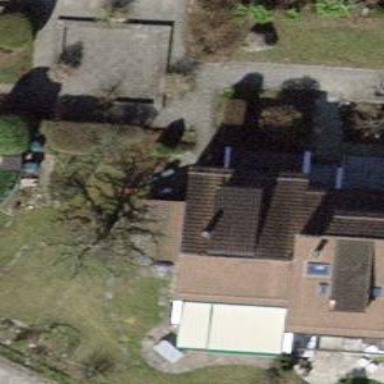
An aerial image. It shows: Terrace building.